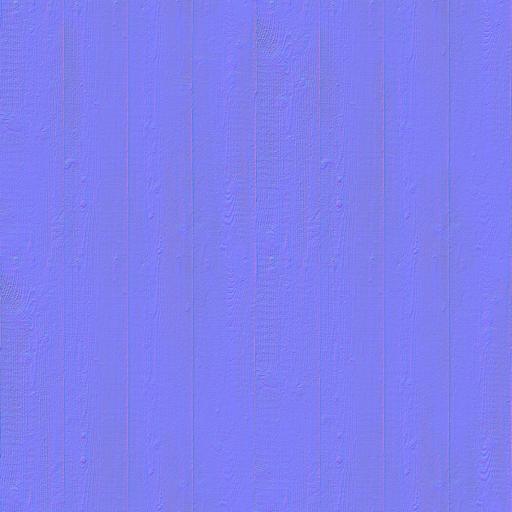
nails planks rough wood wooden